Question: When running the Clang Static Analyzer against code that I've converted to use ARC, it's reporting the NSNumber in this block of code to be a leak:
'''
NSNumber *temporaryNumber = [NSNumber numberWithFloat:0.85];
CFNumberRef compressionQuality = CFBridgingRetain(temporaryNumber);
CFDictionarySetValue(snapshotMetaAndOpts, kCGImageDestinationLossyCompressionQuality, compressionQuality);
CFRelease(compressionQuality);
'''
The analyzer indicates that the NSNumber created and stored into temporaryNumber ends up with a +1 retain count after all this, and thus leaks. I know that I could just as easily do
'''
CFDictionarySetValue(snapshotMetaAndOpts, kCGImageDestinationLossyCompressionQuality, (__bridge CFNumberRef)[NSNumber numberWithFloat:0.85]);
'''
but I'm still trying to understand the exact actions of bridging in ARC, so I'm trying to puzzle out the above. The actual analyzer output is as follows:

The way I read 'CFBridgingRetain()' and '__bridge_retained' is that they transfer ownership of an ARC-managed NSObject to Core Foundation by increasing the retain count by 1. I balance this with a corresponding 'CFRelease()'. I would the expect the NSNumber to be created as an autoreleased object, and therefore be completely balanced on the ARC side.
Similarly, if I do the following using a plain '__bridge' cast:
'''
NSNumber *temporaryNumber = [NSNumber numberWithFloat:0.85];
CFNumberRef compressionQuality = (__bridge CFNumberRef)temporaryNumber;
CFDictionarySetValue(snapshotMetaAndOpts, kCGImageDestinationLossyCompressionQuality, compressionQuality);
CFRelease(compressionQuality);
'''
the static analyzer gives this a clean bill of health.
Am I misreading something in the way that objects are toll-free bridged, or is this a bug in the static analyzer?
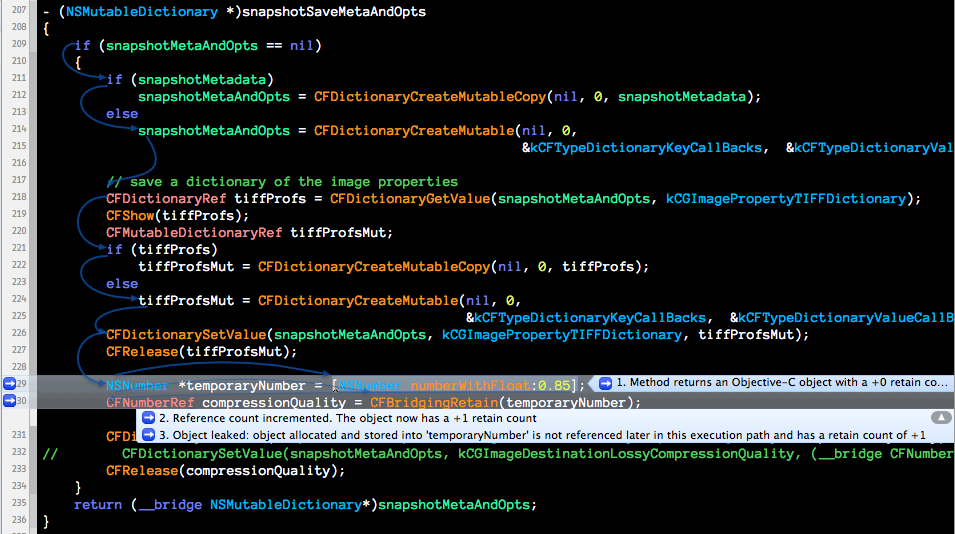
Answer: This is an analyzer bug. I have the latest build of the standalone analyzer on my machine and there is no warning. I verified against a build with the current shipping analyzer and got the same results as you. Looks like its already good to go.
What version of Xcode are you using? I just tested the following.
'''
int main(int argc, char *argv[])
{
@autoreleasepool
{
CFMutableDictionaryRef dict = CFDictionaryCreateMutable(NULL, 0, &kCFTypeDictionaryKeyCallBacks, &kCFTypeDictionaryValueCallBacks);
NSNumber *temporaryNumber = [NSNumber numberWithFloat:0.85];
CFNumberRef compressionQuality = CFBridgingRetain(temporaryNumber);
CFDictionarySetValue(dict, CFSTR("Test"), compressionQuality);
CFRelease(compressionQuality);
CFRelease(dict);
}
}
'''
This works as expected and provides no analyzer warnings. This is on the latest 4.2 on 10.7, using the iOS SDK.